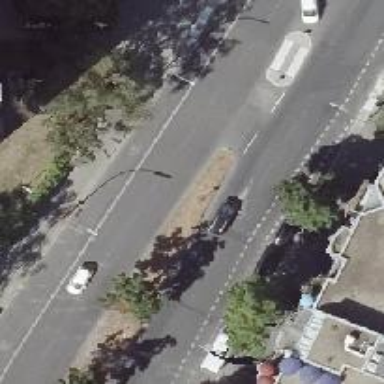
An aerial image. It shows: Dual carriageway secondary road with asphalt surface.